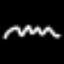
Label: squiggle